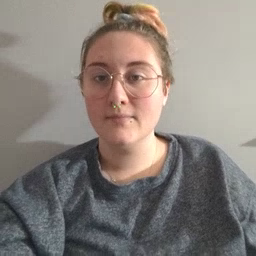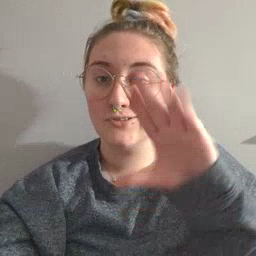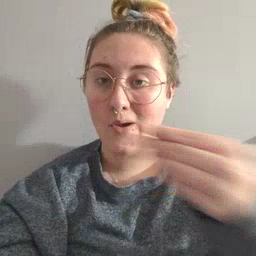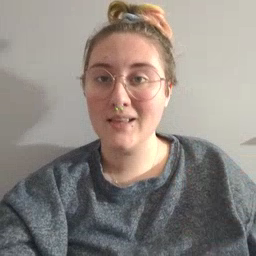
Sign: story